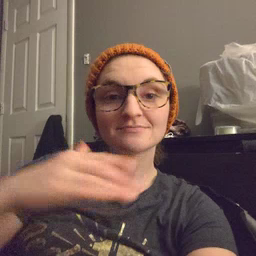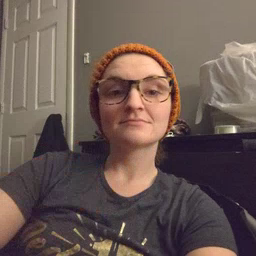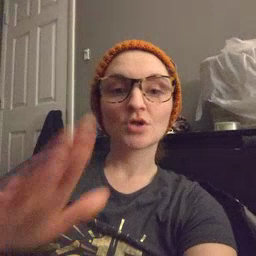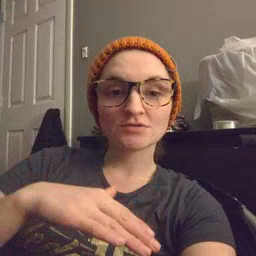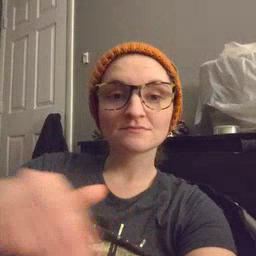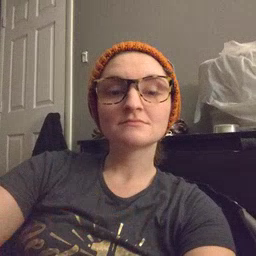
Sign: on